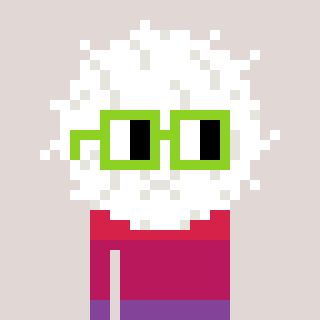
a pixel art character with square light green glasses, a cottonball-shaped head and a redpinkish-colored body on a warm background